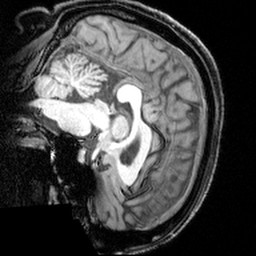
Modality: T1w
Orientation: sagittal
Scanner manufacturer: siemens
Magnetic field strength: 3 T
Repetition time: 1.9 s
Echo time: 0.00397 s